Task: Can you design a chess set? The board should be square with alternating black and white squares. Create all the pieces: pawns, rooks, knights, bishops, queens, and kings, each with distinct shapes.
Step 3818:
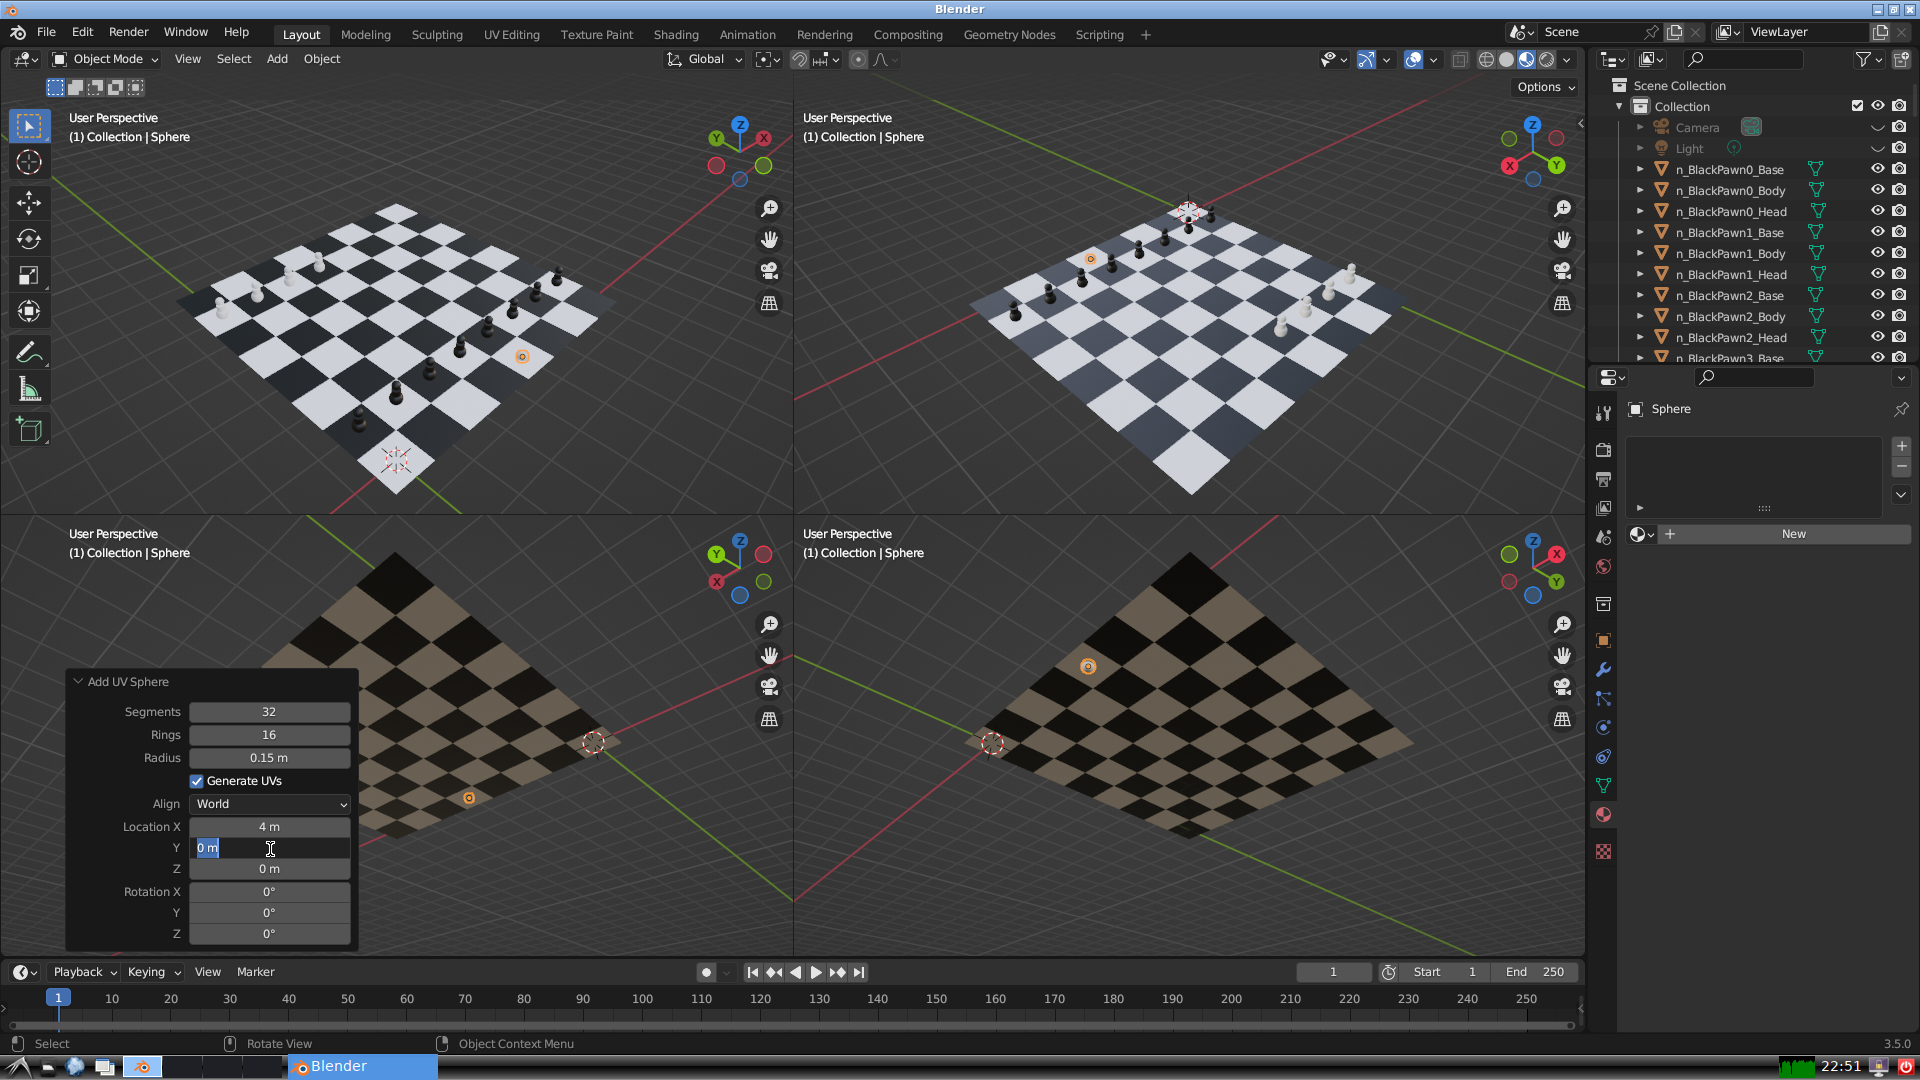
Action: input_text: 6.0